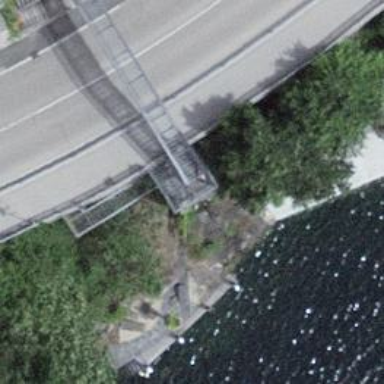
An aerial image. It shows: Footway bridge with surface made of metal grid.